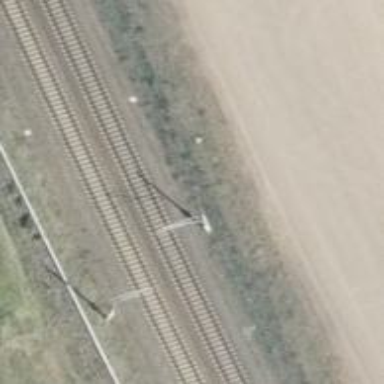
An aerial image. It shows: Railway milestone with catenary mast.